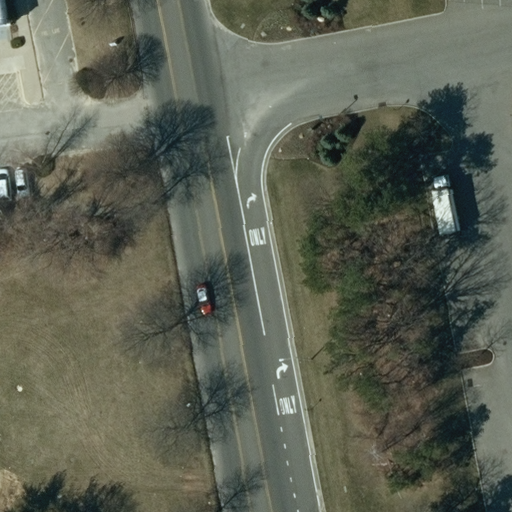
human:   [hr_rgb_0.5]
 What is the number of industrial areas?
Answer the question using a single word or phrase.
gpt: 1

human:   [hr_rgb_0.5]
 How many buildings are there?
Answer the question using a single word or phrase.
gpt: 1

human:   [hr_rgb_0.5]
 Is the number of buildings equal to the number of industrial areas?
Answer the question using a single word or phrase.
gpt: yes

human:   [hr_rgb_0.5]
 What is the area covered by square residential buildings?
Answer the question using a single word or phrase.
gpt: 0m2

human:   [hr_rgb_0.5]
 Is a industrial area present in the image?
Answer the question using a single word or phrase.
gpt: yes

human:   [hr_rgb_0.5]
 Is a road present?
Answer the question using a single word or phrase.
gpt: yes

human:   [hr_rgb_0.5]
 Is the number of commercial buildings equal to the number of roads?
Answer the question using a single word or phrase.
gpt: no

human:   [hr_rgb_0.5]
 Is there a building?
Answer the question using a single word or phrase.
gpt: yes

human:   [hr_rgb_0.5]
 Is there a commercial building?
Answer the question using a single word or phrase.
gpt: yes

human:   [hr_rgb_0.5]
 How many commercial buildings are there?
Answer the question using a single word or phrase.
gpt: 1

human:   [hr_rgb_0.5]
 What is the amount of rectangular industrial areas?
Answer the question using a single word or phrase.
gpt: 1

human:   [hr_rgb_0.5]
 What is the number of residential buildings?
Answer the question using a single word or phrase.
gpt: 0

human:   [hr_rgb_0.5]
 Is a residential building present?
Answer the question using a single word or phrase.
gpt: no

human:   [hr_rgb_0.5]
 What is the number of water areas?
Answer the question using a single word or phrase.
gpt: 0

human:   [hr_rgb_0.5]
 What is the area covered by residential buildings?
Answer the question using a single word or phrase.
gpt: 0m2

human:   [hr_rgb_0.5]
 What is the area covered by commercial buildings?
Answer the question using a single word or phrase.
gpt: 446m2

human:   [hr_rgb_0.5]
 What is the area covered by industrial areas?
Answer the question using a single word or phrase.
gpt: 10623m2

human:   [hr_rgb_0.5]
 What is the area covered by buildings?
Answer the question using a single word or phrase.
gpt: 446m2

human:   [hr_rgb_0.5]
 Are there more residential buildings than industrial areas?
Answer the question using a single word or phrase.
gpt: no

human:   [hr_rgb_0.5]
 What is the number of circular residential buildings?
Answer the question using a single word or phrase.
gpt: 0

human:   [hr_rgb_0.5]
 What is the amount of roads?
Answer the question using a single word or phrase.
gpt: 2

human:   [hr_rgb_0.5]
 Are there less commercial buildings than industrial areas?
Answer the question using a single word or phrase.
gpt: no

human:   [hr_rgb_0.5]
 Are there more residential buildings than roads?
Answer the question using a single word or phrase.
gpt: no

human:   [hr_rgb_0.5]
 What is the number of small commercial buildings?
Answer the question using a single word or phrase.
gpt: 0

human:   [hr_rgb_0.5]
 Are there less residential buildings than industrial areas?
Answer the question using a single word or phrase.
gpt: yes

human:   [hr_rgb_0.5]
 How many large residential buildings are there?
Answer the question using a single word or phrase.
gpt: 0

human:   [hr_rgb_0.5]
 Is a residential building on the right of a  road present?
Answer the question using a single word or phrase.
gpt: no

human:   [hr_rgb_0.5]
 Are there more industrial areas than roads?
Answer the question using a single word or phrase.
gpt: no

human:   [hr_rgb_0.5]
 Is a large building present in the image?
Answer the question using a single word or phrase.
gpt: no

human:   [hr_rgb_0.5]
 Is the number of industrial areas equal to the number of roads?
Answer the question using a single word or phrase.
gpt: no

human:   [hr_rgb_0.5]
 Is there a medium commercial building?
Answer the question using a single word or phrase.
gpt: yes

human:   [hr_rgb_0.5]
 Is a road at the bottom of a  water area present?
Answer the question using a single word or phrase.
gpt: no

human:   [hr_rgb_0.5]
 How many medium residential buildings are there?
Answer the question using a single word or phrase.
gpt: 0

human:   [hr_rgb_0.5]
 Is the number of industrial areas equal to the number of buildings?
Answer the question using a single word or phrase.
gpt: yes

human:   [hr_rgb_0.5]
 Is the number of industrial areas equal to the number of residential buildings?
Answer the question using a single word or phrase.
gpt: no

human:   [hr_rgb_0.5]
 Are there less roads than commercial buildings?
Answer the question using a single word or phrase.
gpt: no

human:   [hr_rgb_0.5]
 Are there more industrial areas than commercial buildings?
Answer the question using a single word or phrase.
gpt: no

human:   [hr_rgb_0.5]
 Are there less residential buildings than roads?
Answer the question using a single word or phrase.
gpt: yes

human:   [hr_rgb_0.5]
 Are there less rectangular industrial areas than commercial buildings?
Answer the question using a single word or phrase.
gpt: no

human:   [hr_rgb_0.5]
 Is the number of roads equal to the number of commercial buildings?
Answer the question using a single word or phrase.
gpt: no

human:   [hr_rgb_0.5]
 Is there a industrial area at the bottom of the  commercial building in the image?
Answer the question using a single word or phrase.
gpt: no

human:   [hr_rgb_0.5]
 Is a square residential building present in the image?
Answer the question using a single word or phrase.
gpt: no

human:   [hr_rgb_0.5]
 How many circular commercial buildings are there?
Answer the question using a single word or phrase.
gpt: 0

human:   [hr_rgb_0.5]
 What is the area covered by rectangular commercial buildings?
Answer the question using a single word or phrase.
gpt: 446m2

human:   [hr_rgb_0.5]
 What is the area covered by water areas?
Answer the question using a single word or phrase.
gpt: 0m2

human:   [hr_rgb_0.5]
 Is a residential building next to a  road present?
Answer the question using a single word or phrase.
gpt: no

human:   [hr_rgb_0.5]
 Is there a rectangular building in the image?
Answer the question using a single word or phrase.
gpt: yes

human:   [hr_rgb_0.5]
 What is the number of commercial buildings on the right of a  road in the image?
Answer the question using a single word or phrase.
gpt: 0

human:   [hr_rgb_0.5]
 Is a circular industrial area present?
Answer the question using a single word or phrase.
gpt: no

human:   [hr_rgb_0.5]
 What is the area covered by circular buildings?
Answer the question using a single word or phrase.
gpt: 0m2

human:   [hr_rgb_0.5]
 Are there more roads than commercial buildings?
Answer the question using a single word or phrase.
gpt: yes

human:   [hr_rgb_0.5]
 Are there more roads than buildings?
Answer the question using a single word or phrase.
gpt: yes

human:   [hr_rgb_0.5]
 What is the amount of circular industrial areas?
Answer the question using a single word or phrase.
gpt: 0

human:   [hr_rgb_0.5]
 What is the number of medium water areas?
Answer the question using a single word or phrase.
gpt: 0

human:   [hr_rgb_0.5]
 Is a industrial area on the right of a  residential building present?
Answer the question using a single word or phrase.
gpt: no

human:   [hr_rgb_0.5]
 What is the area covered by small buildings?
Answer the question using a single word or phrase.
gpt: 0m2

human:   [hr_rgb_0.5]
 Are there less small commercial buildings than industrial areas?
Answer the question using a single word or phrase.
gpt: yes

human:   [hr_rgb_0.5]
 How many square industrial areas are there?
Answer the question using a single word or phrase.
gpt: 0

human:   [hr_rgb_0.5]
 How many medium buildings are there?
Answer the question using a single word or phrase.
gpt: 1

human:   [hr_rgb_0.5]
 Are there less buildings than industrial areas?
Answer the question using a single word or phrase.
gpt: no

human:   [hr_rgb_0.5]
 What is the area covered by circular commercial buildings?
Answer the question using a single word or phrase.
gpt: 0m2

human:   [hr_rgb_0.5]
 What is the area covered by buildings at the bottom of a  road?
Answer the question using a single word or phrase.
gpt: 0m2

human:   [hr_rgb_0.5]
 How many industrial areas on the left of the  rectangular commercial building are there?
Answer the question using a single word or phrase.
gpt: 1

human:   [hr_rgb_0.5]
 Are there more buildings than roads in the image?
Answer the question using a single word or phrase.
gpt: no